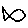
Label: fish